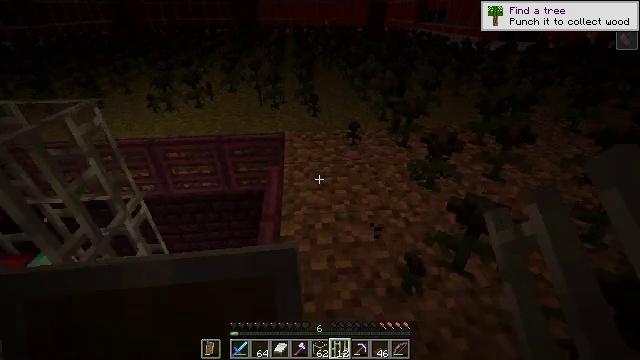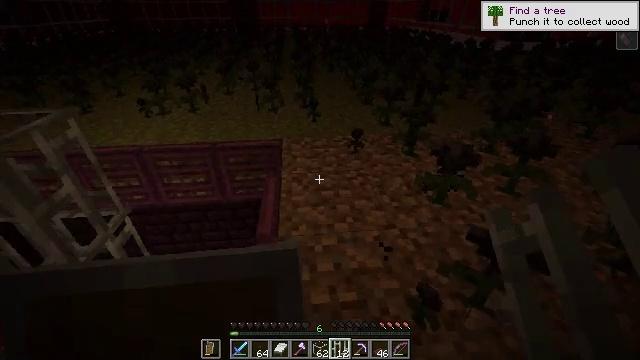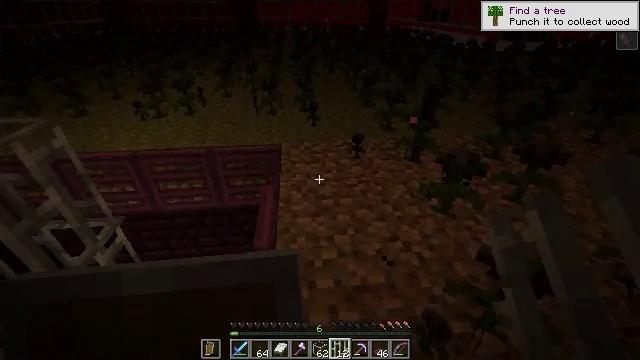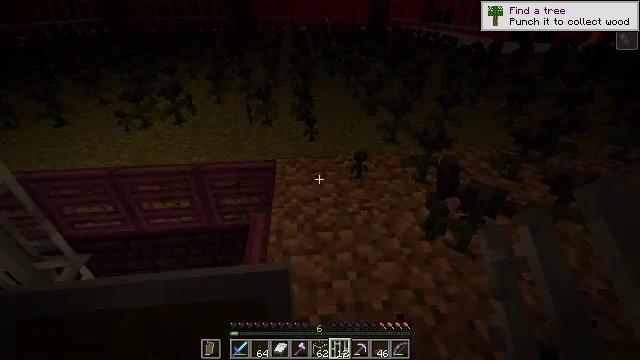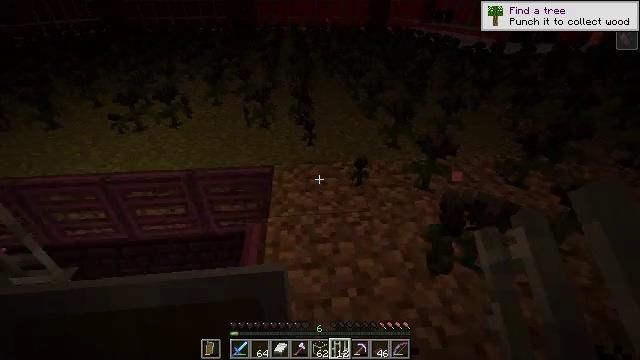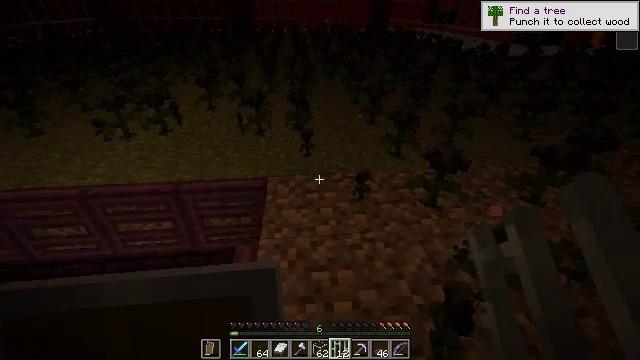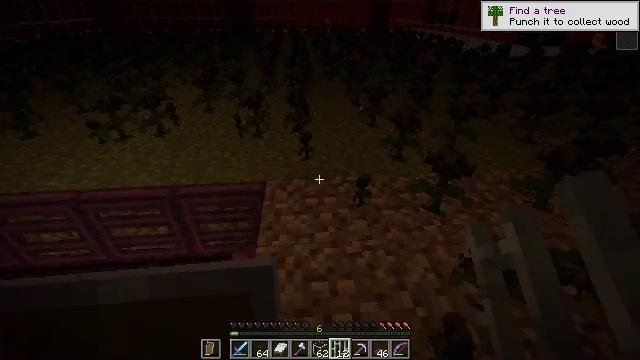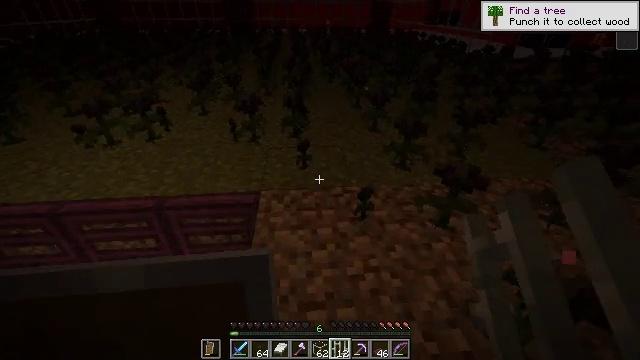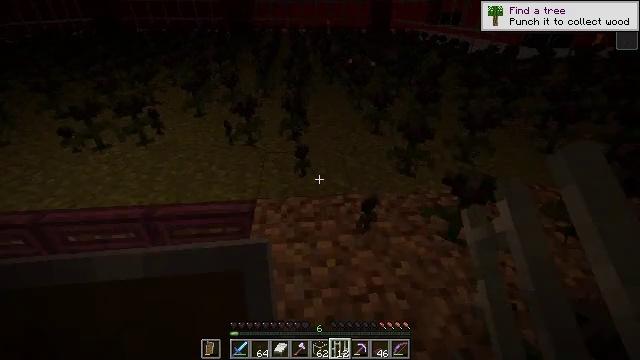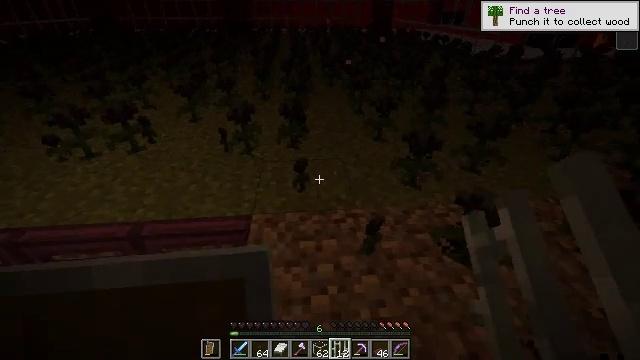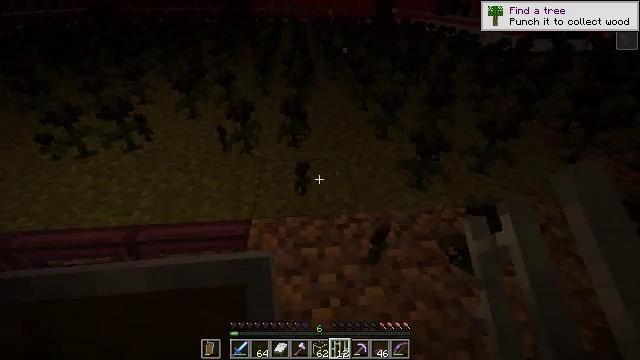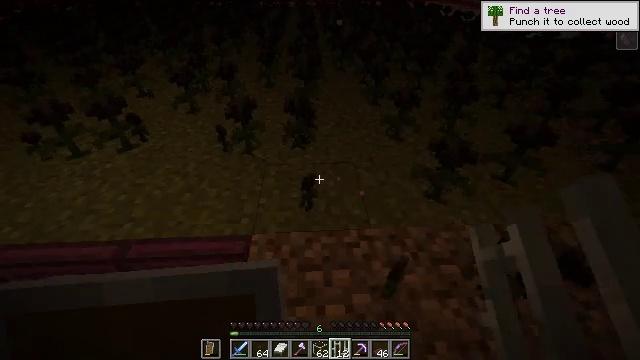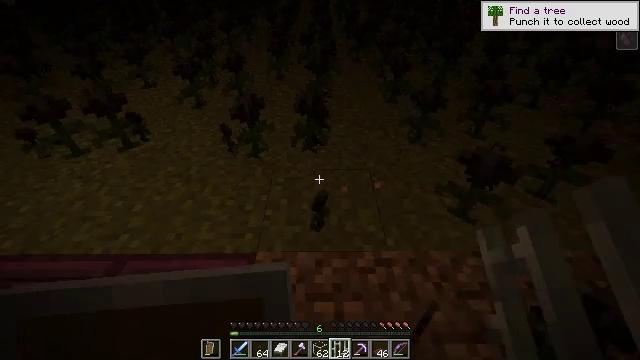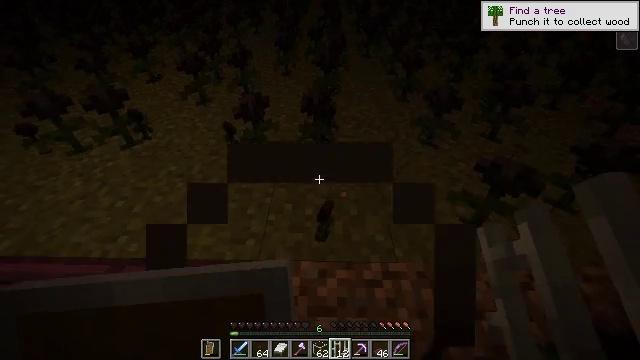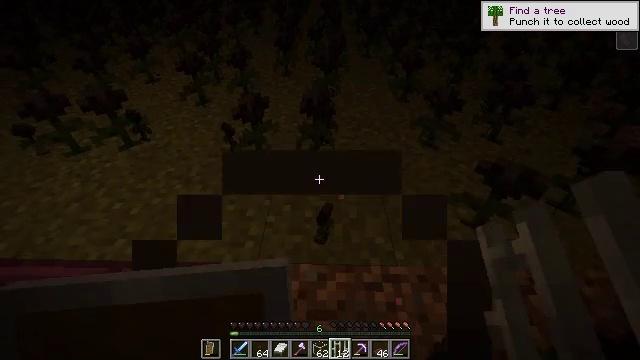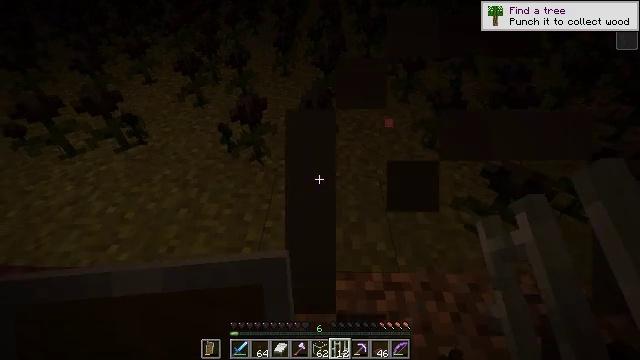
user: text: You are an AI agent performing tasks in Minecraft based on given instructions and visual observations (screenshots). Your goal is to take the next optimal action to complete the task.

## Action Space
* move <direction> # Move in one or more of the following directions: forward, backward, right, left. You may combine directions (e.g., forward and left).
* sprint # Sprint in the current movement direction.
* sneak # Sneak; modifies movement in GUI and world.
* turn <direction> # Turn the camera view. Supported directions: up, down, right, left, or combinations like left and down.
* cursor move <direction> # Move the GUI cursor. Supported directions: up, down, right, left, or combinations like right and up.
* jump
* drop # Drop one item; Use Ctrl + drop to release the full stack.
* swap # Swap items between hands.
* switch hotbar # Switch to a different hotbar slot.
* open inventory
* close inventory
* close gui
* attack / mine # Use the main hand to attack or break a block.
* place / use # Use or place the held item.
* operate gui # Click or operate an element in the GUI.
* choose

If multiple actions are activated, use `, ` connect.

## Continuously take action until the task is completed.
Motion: motion action
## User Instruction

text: Mine the wither rose with caution.
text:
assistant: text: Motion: move forward
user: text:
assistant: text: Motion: move forward
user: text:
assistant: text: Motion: move forward
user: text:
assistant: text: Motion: move forward
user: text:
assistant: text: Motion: move forward
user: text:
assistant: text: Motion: move forward
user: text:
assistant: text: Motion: move forward
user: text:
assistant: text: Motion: move forward
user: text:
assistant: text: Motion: move forward
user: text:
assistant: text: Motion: move forward, turn down
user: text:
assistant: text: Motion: move forward, turn left and down
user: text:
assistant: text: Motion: move forward, turn left and down
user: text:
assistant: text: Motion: turn left and down
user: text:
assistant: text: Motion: no_op
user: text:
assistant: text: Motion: no_op
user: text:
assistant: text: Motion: no_op
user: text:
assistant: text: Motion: no_op
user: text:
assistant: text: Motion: no_op
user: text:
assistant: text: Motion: no_op
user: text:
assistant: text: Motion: no_op
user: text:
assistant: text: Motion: no_op
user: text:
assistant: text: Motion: no_op
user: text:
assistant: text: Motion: no_op
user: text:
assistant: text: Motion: no_op
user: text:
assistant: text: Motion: no_op
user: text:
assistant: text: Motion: no_op
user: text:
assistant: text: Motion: no_op
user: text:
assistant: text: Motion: no_op
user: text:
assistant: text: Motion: no_op
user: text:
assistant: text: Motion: no_op